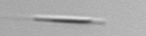
Label: Bacillariophyceae